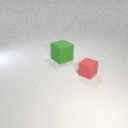
large green rubber cube behind small red rubber cube